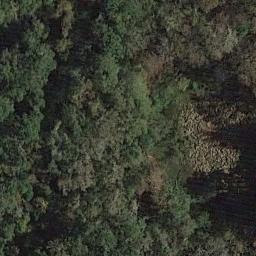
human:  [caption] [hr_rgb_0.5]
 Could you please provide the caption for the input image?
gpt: Many sparse green trees are in a forest .

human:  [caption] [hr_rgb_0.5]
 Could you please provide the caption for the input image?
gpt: This is a dense forest .

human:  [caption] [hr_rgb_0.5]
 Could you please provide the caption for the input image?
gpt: The forest has a lot of dense green trees and yellow trees .

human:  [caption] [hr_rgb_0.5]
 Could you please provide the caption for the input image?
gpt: The forest is on the bare land .

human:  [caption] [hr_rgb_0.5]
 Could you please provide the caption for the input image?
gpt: A forest with many green trees and some brown trees .